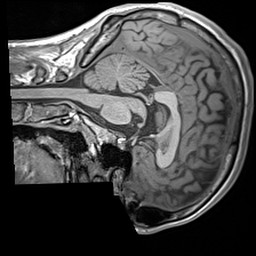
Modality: T1w
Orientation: sagittal
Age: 24
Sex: male
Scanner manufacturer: siemens
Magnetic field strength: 3 T
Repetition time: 1.6 s
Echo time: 0.00236 s